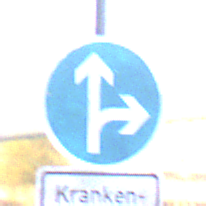
Verkehrszeichen: VorgeschriebeneFahrtrichtungGeradeausOderRechts
Zusatzzeichen unten: BesondereFahrzeugeUndTransportgueter4
Umgebung: Outdoor, Urban
Tageszeit: SunriseSunset
Wetter: PartlyCloudy
Licht: Natural
Jahreszeit: NotSpecified
Kontrast: MediumContrast